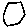
Label: hexagon